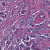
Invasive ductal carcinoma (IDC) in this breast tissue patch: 1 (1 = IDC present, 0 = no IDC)